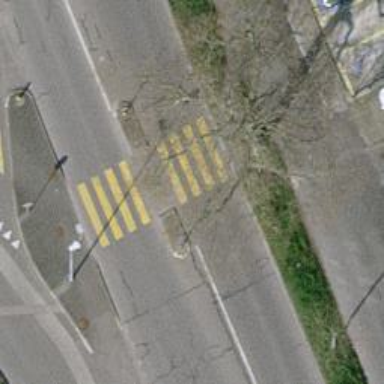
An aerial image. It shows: Asphalt footway with marked crossing that includes pedestrian island.